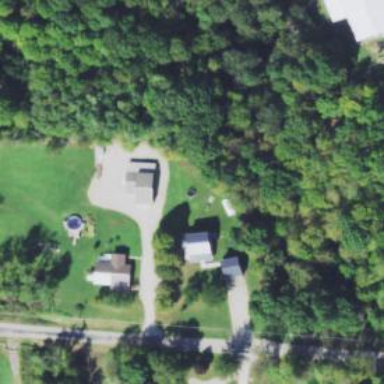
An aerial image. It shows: Driveway.